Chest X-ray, AP view. Patient: 37 years old, sex M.
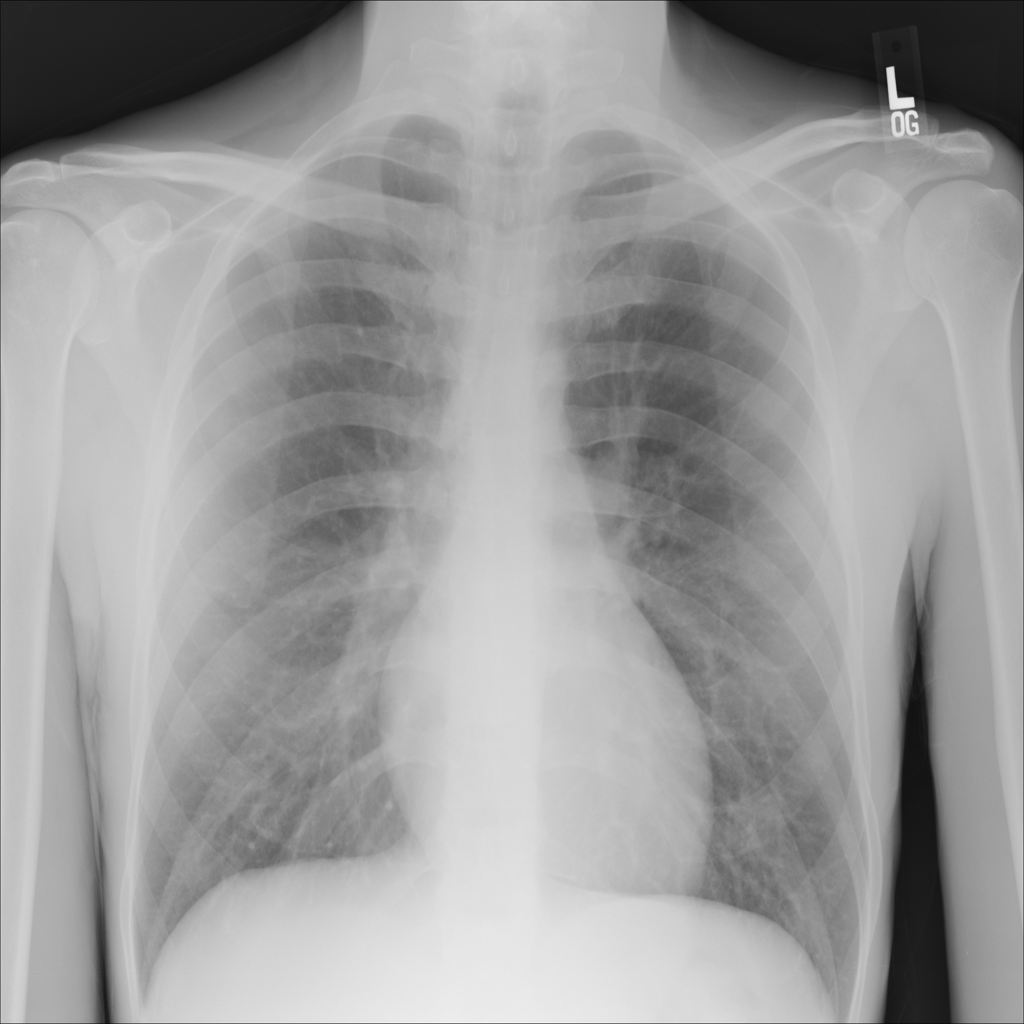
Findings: No Finding